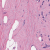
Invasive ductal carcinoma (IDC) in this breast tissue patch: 1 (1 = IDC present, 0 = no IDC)